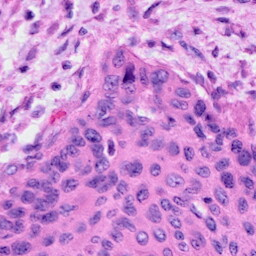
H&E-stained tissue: Cervix